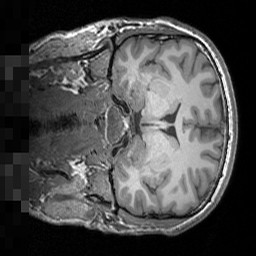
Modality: T1w
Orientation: coronal
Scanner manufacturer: siemens
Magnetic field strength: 3 T
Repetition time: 1.5 s
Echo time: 0.00291 s